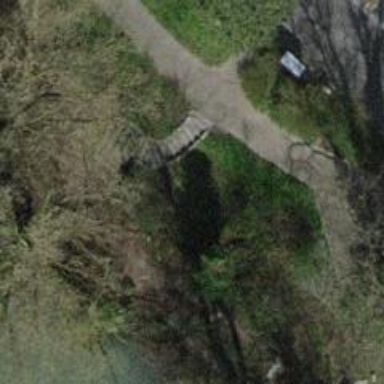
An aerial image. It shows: Flight of steps with sett surface.